Question: I am working on windows phone application 8.0 not 8.1
I want to receive shared file into my application
For E.g :

I found some code that will allow register file type to be shared with application but no luck ..
> I just want to know is that possible to receive shared file with windows phone 8.0 ?
If not then
> Is there any Other Possible Solution ??
'''
<Extensions>
<Extension Category="windows.shareTarget">
<ShareTarget>
<SupportedFileTypes>
<FileType>.txt</FileType>
</ShareTarget>
</Extension>
</Extensions>
'''
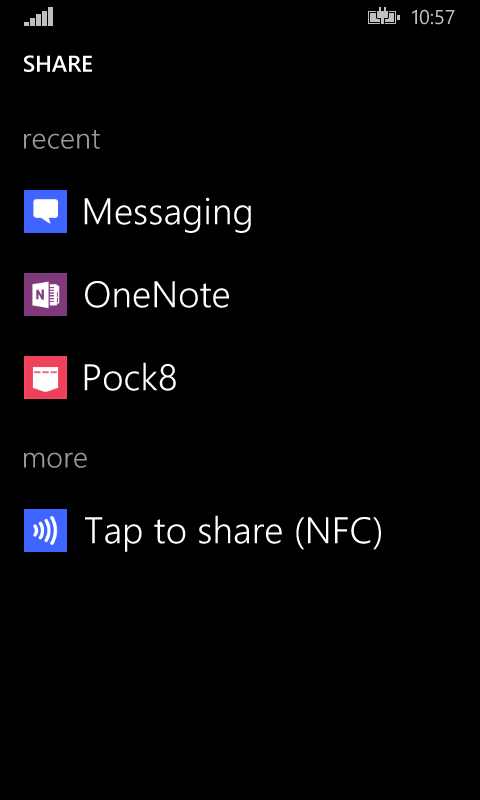
Answer: Not possible with 8.0, only with 8.1.